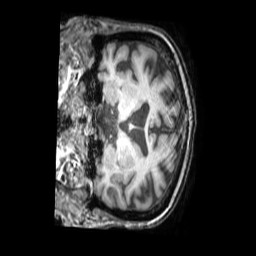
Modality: T1w
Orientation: coronal
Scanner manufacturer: philips
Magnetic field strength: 3 T
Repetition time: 0.009885 s
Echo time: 0.004603 s